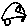
Label: car